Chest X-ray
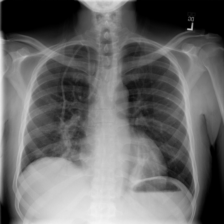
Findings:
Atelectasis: negative
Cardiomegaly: negative
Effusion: negative
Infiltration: negative
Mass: negative
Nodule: negative
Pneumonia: negative
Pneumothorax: negative
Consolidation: negative
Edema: negative
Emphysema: negative
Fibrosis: negative
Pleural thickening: negative
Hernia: negative